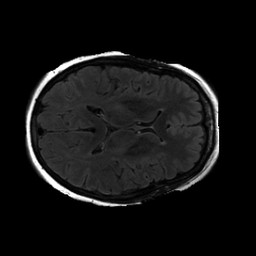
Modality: FLAIR
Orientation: axial
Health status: ill
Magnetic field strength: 3 T